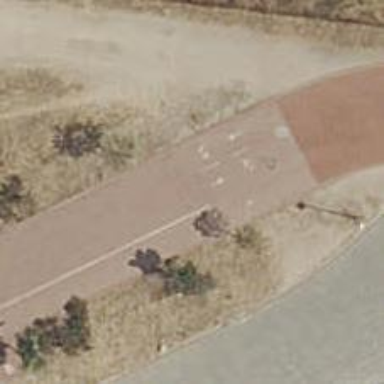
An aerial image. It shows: Asphalt cycleway with asphalt footpath.